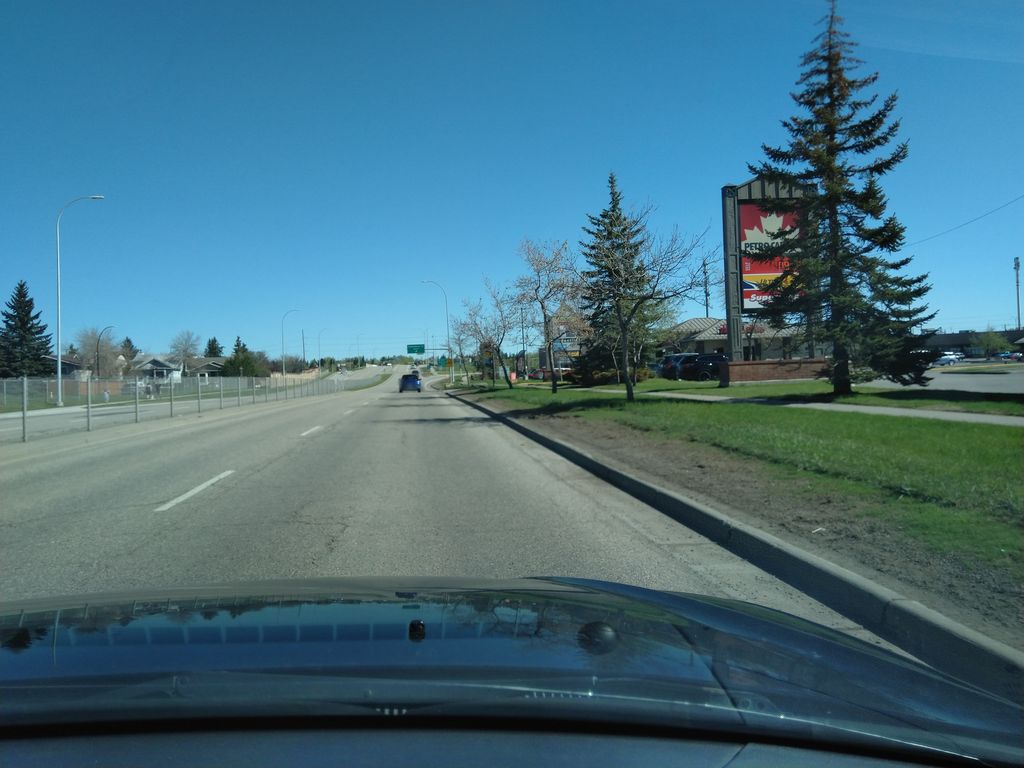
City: calgary